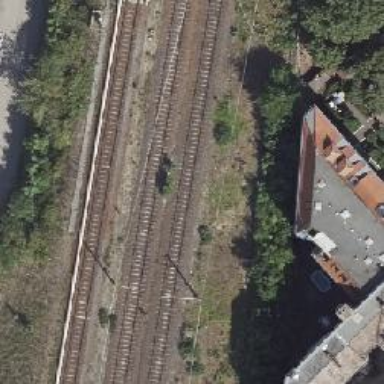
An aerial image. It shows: Site related to railway infrastructure.